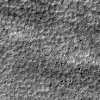
Atmospheric dust classification: not_dusty